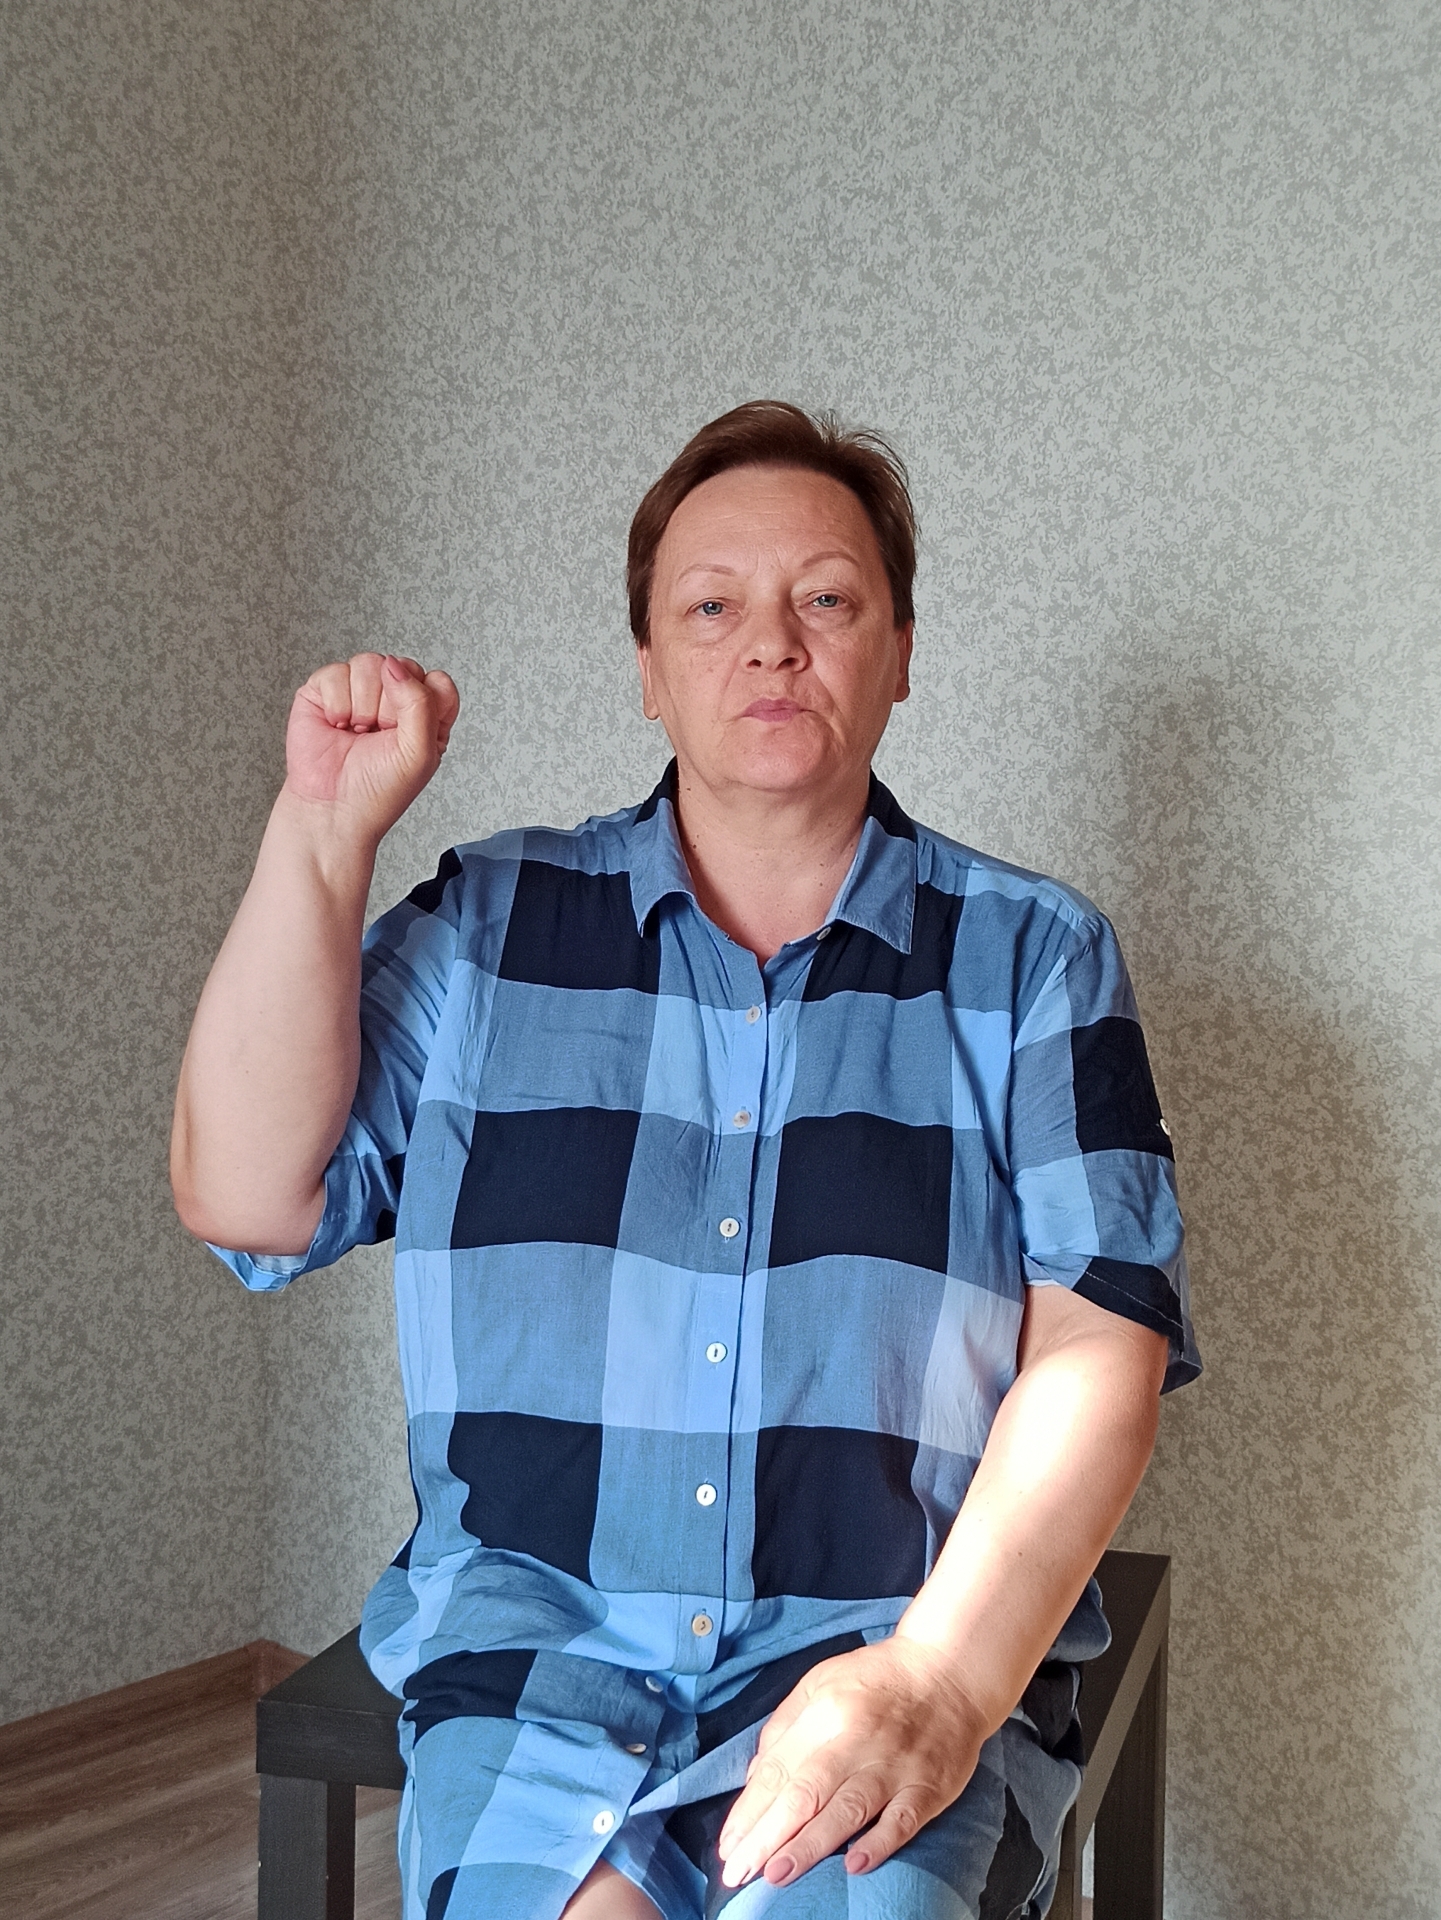
Label: clear